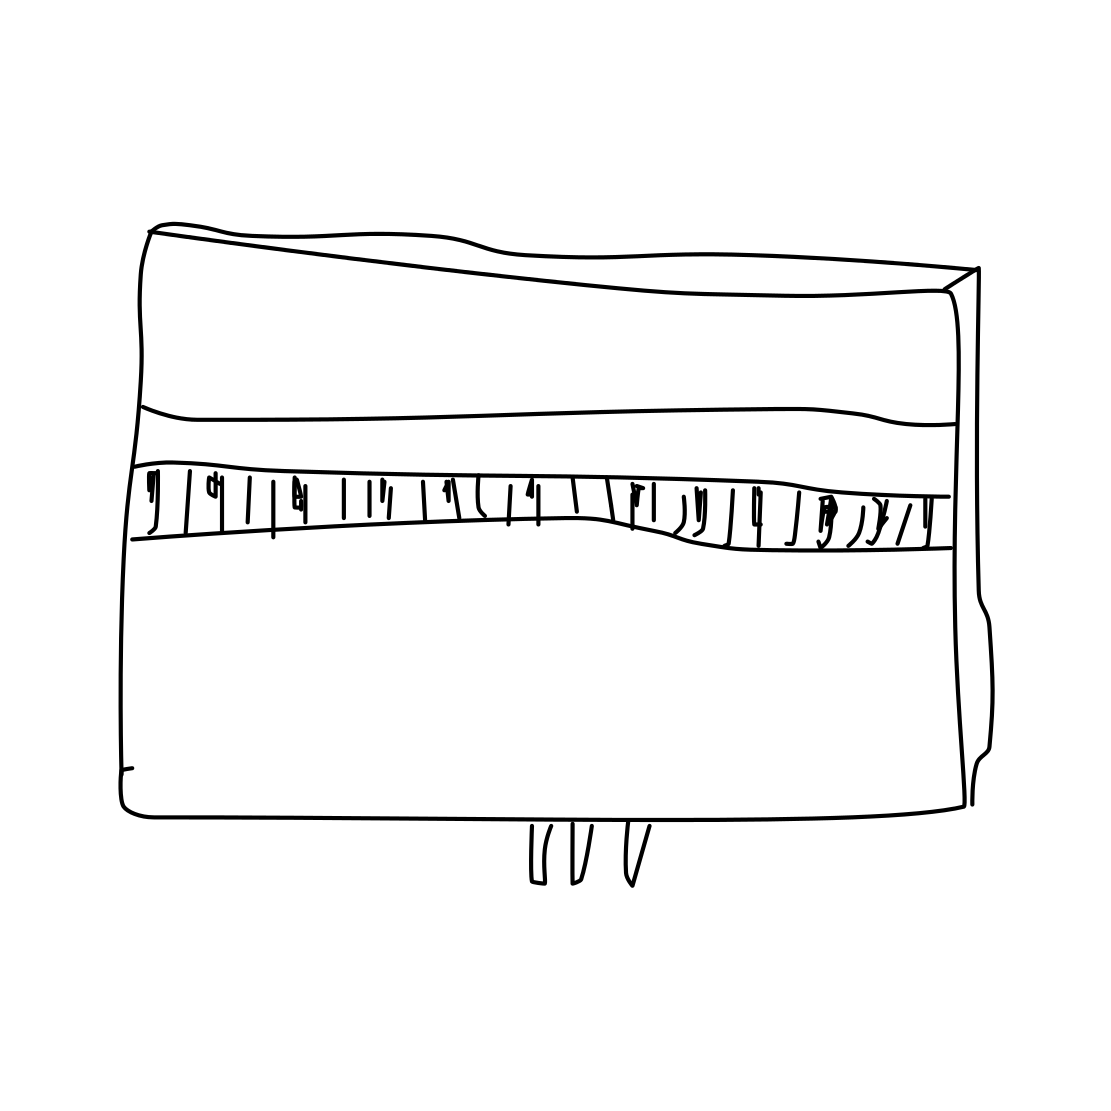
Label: piano